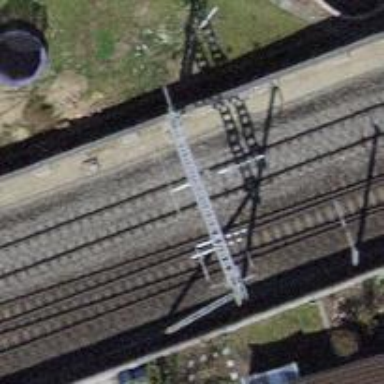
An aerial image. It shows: Rail siding with electrified tracks using contact line.